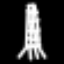
Label: The Eiffel Tower